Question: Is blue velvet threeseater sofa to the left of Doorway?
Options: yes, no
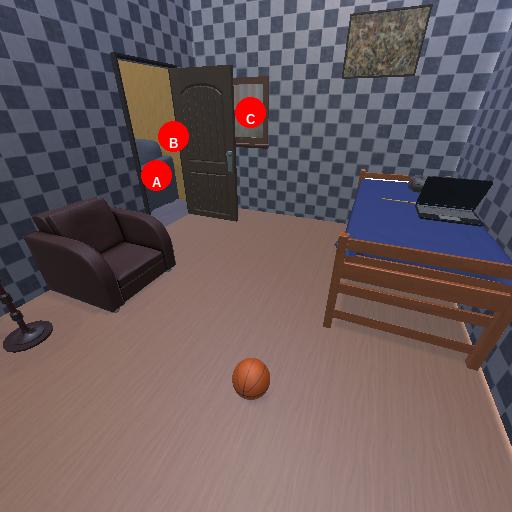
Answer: yes